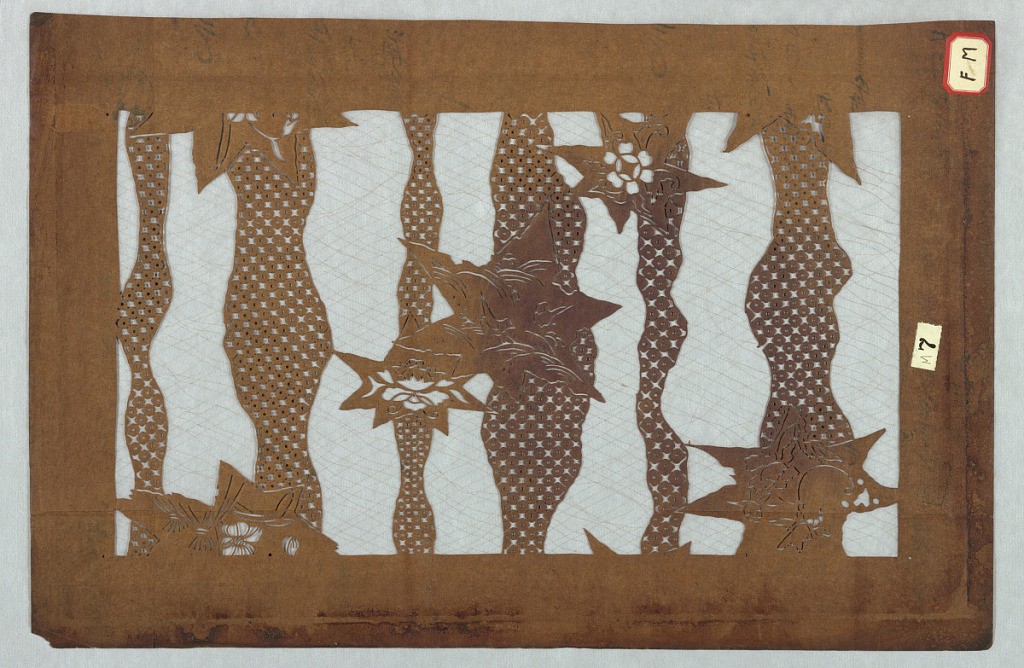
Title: Abstract blossoms and kanoko pattern
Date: mid 18th - early 19th century
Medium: Mulberry paper (kozo washi) treated with fermented persimmon tannin (kakishibu), and silk threads (itoire)
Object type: Katagami
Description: Thread suspension (itokake), also known as thread links (kanoko) patterns involves sewing thread directly through the paper to hold a dot in the center of the motif. The dot is held in place with four threads. This technique was popular during the Edo period and died out around the mid-twentieth century. The abstract blossoms resemble family crests in the form of a maple leaf. Silk threads have been added to support the stencil structure.